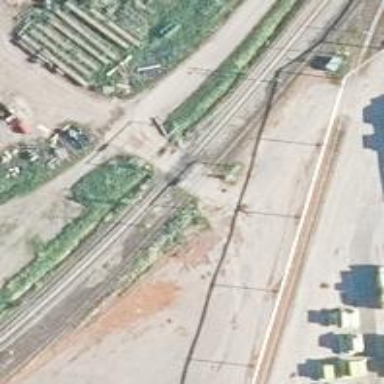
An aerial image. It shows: Level crossing with both lights and saltire in place.